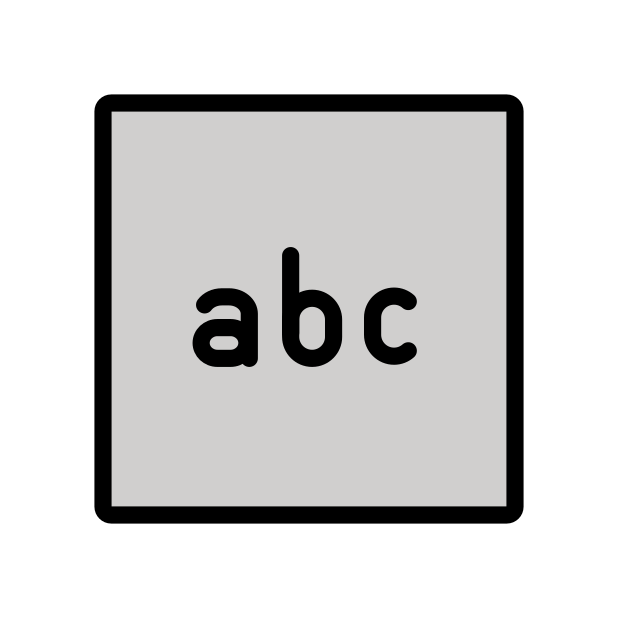
Emoji: 🔤
Name: input symbol for latin letters
Unicode: 0x1f524